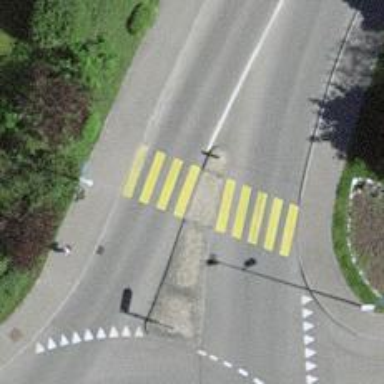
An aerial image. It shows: Asphalt road with primary link designation.